Question: I have a very basic frame layout: index.html
'''
<frameset rows="80,*" frameborder="1" border="5" framespacing="0">
<frame name="topNav" src="top_nav.html">
<frameset cols="220,*" frameborder="1" border="5" framespacing="0">
<frame name="menu" src="menu_1.php" marginheight="0" marginwidth="0" scrolling="auto" noresize>
<frame name="content" src="content.php" marginheight="0" marginwidth="0" scrolling="auto" noresize>
</frameset>
</frameset>
'''

And a simple login script which checks if the username and password match the database and so on
Now what i want it to do is if the information is correct, is to auto redirect the menu bar, but all i can do is redirect the content section
'''
// check to see if they match!
if ($username==$dbusername&&$password==$dbpassoword)
{
$_SESSION['username']=$username;
echo '<meta http-equiv="REFRESH" content="2 ; url=servers.php" target="menu">';
}
else
echo "<center>Incorrect Information!</center>" ;
'''
Now i can easily do it if i get the user to click on an '<a href>' tag
E.G. '<a href="servers.php" target="menu">click me</a>'
So i thought i could simply put the 'target="menu"' in my 'meta' tags, but all it does is redirect the content page.
So my question is, am i doing something wrong, or is there a simpler way to do this?
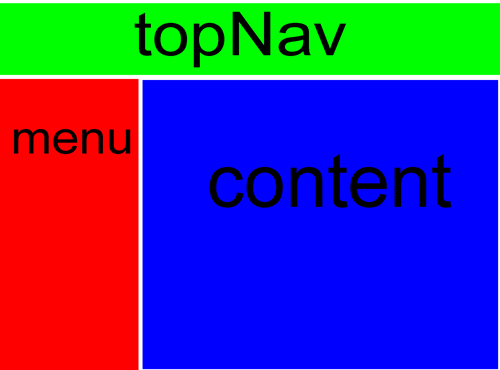
Answer: I believe you can't do it with headers. You could output regular javascript along your content. Something like this:
'''
<script>
parent.menu.location.href = "/some-url";
</script>
'''